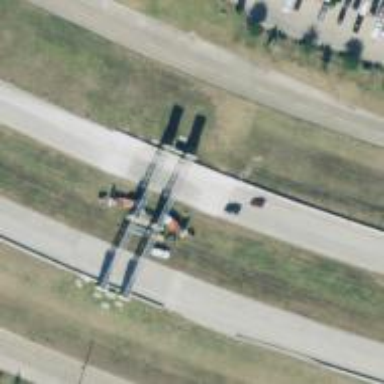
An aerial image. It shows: Toll gantry on the road.